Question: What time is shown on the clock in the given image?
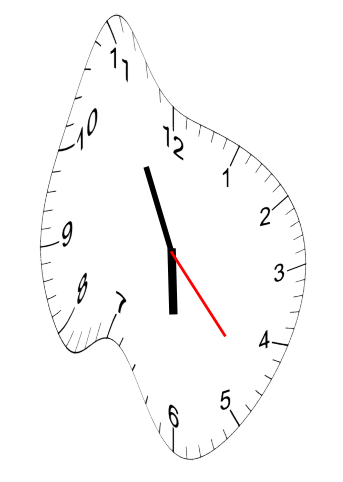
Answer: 05:55:23